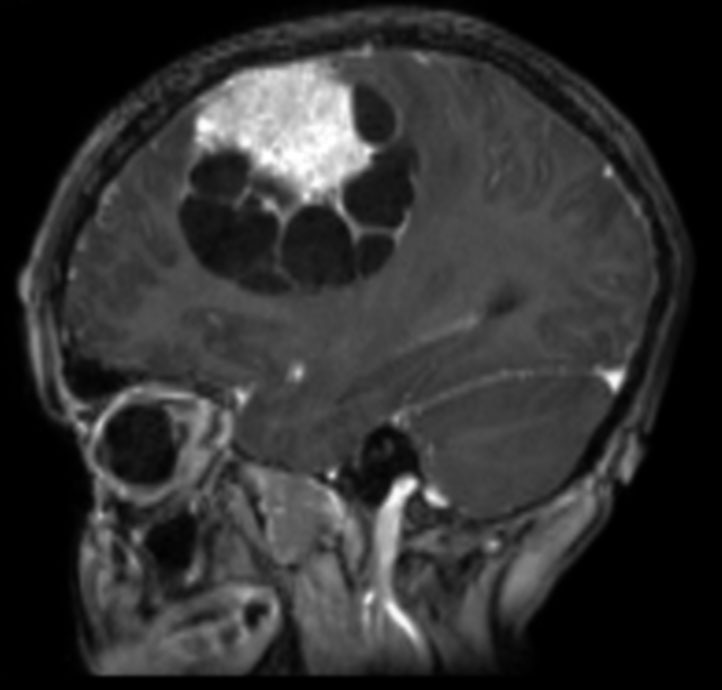
Label: meningioma